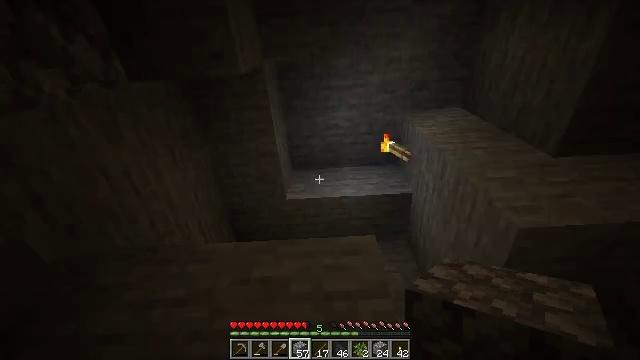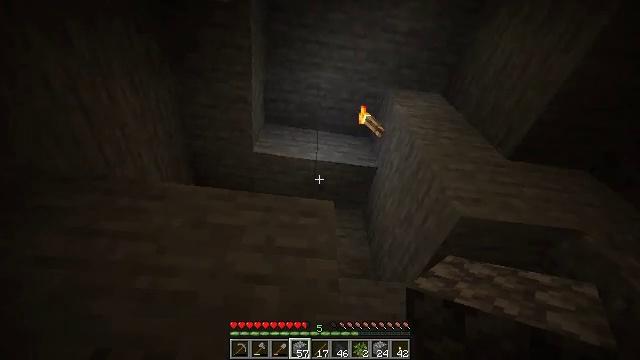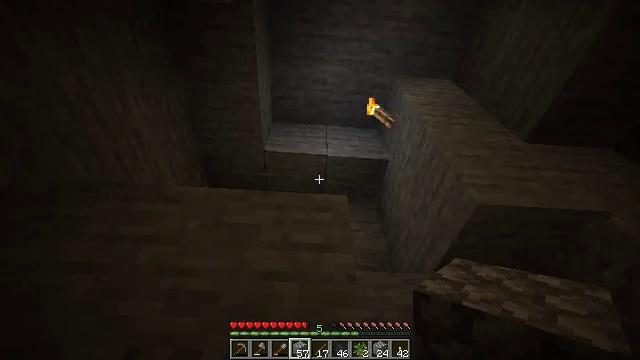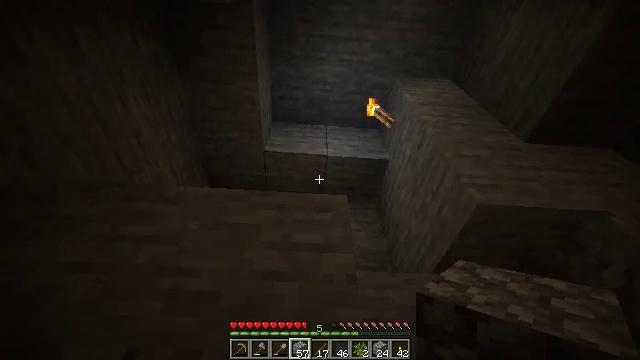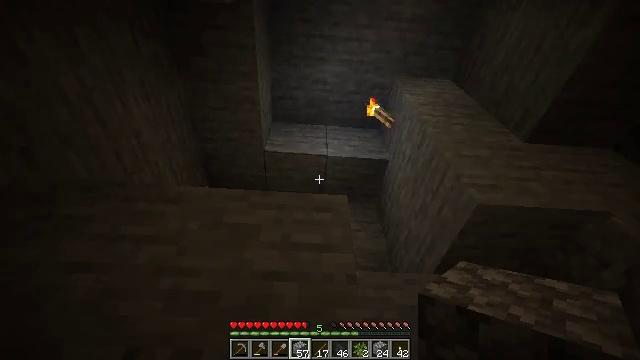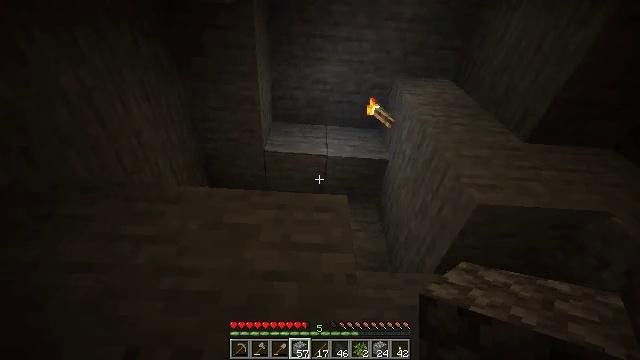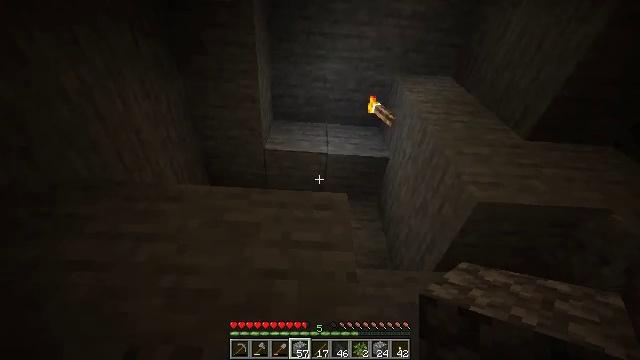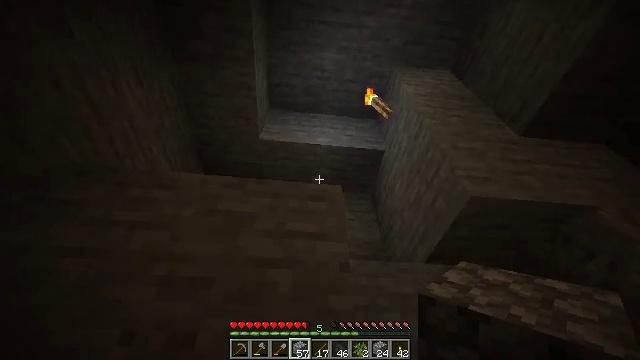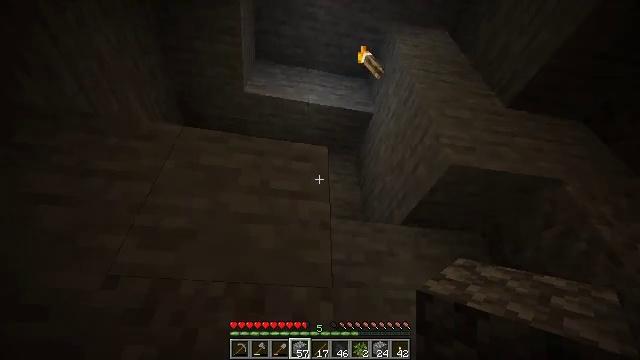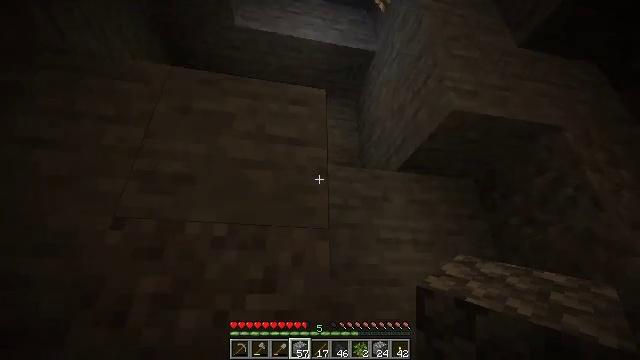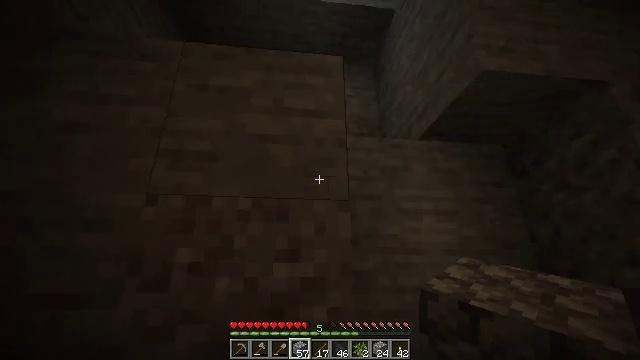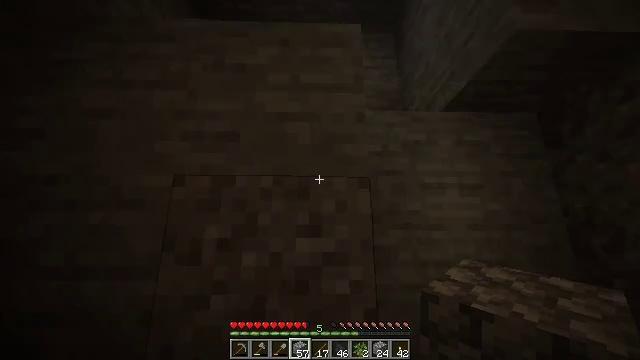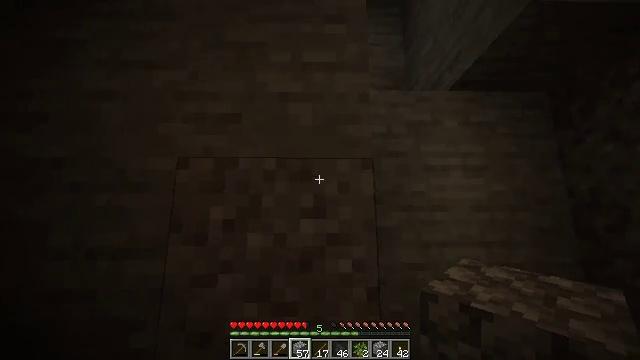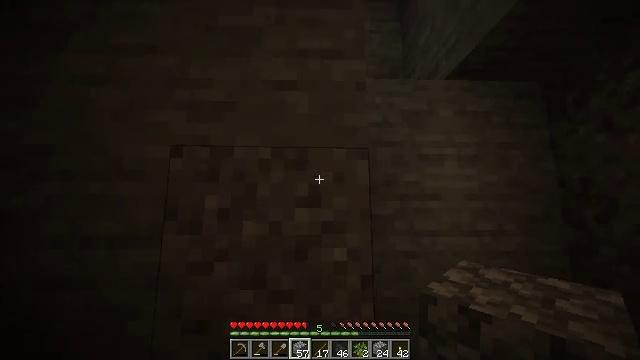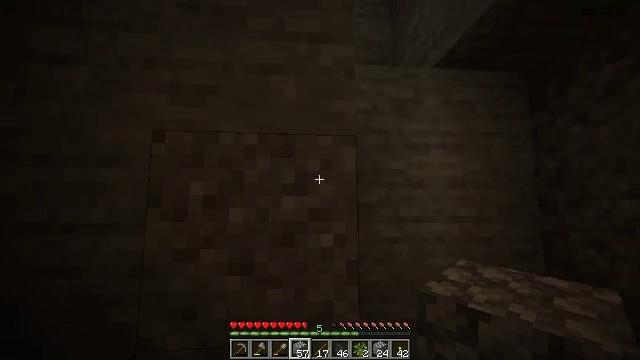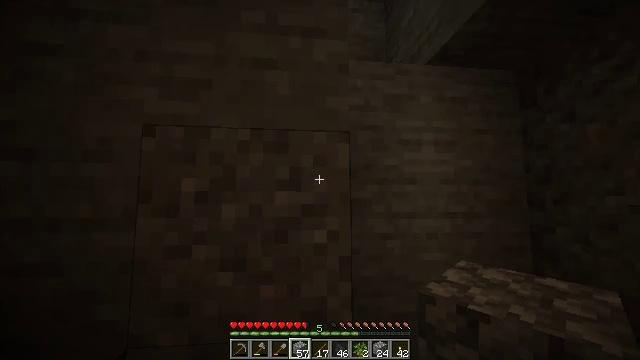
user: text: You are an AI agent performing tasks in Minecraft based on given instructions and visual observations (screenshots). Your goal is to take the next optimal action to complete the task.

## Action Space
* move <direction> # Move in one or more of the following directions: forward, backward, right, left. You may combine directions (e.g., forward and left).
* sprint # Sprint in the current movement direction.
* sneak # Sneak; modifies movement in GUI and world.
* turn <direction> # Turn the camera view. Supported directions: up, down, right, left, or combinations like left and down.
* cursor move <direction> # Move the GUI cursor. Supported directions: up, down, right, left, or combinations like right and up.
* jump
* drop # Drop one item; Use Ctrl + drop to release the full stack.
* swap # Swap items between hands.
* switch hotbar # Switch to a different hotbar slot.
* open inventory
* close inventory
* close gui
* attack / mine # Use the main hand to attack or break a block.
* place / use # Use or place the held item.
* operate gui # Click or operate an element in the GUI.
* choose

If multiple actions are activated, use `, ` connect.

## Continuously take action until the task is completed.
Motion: motion action
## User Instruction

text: Shovel up some gravel.
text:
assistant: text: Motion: turn right and down
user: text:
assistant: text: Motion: turn left and down
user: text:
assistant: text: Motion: no_op
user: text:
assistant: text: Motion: no_op
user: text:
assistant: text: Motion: no_op
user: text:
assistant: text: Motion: no_op
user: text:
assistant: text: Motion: turn right and down
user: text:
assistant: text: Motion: turn right and down
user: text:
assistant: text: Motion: turn down
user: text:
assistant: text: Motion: turn left and down
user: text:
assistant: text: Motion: turn left and down
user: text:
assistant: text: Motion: turn down
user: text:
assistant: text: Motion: turn right and down
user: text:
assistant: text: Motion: turn right and down
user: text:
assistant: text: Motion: turn right
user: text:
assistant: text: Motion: no_op
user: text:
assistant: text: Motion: no_op
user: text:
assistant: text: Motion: no_op
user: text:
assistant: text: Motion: no_op
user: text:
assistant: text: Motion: turn left
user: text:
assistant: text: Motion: turn left
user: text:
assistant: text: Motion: turn left
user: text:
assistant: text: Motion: turn up
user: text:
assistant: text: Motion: turn up
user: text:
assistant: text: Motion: turn up
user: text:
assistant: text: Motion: turn right and up
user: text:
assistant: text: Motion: turn right and up
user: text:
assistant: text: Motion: no_op
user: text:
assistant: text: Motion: turn down
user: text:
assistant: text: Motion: turn down